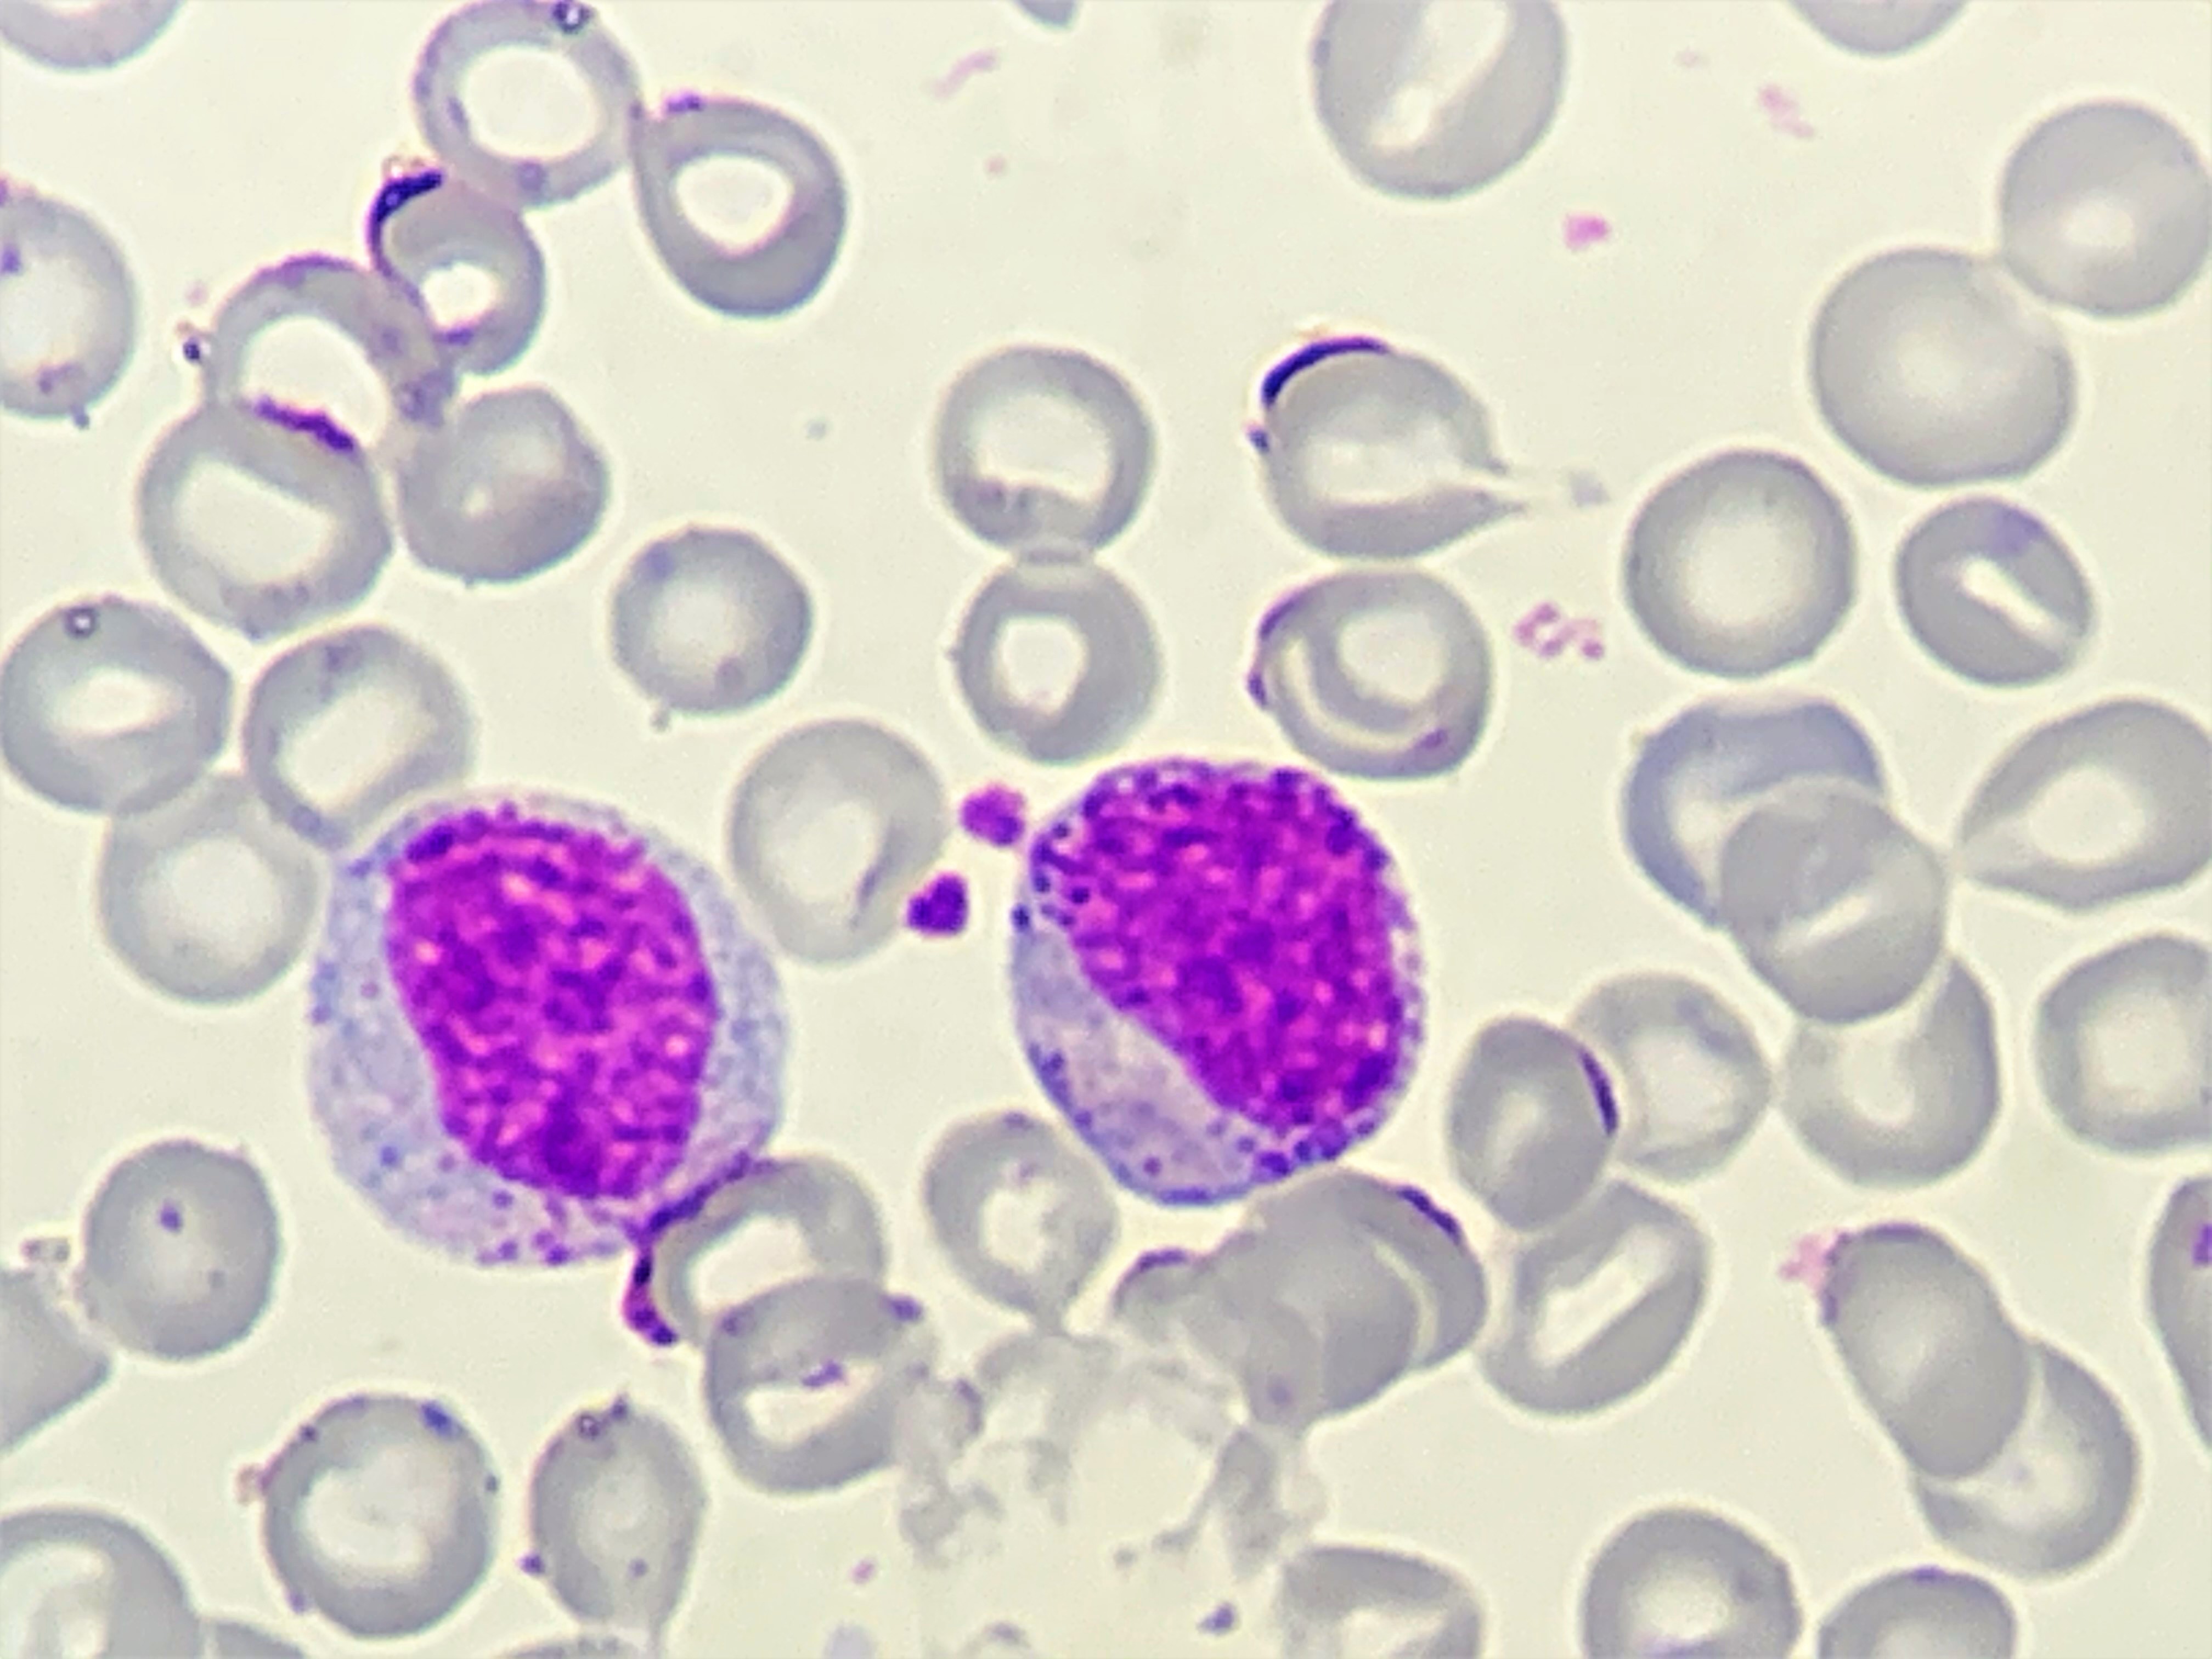
Cell type: PROMYELOCYTES